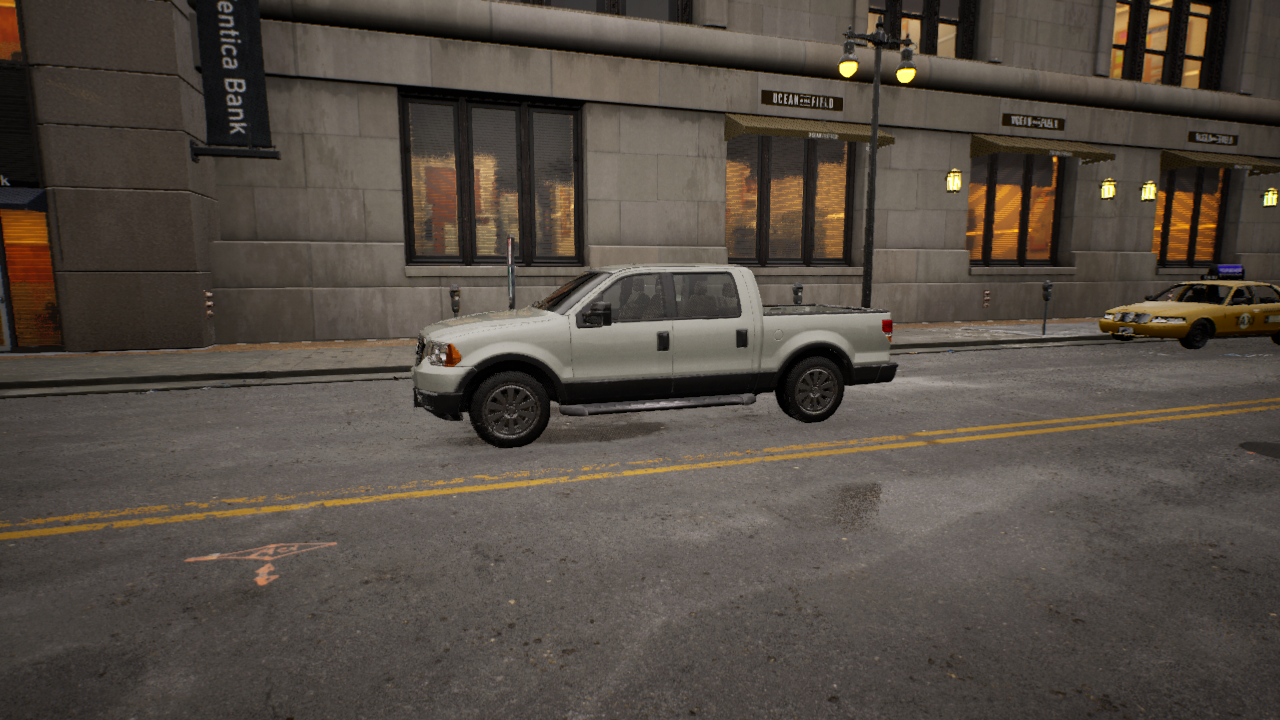
Venue: downtown
Lighting: golden hour
Vehicle rig: pickup